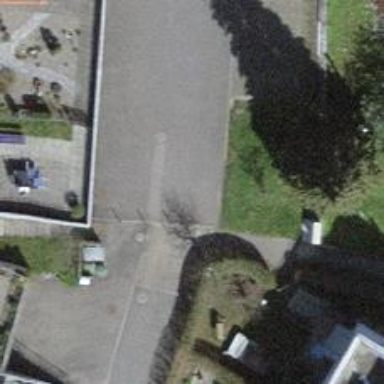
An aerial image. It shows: Bollard barrier.